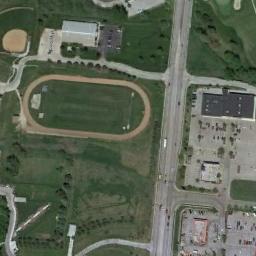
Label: ground_track_field